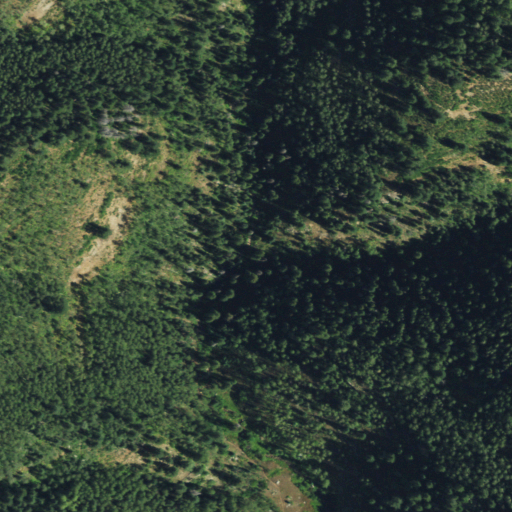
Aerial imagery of valley in Colorado named Stag Draw containing deciduous forest, evergreen forest, mixed forest, and grassland